Field crop: tomato
Growth stage: 1
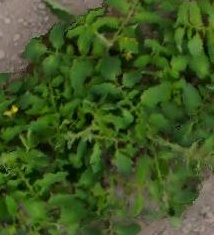
Species: tomato